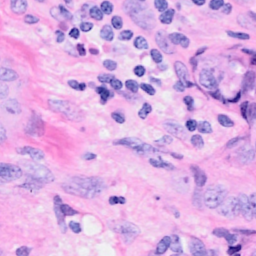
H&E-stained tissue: Breast